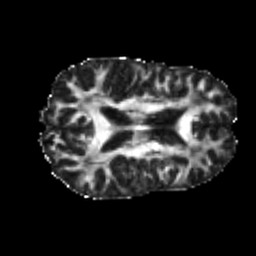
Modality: FA
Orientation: axial
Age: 22
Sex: male
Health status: healthy
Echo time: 0.074 s